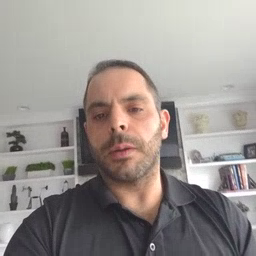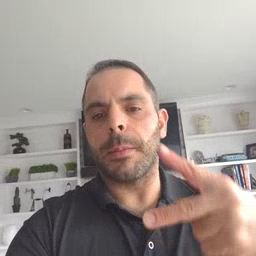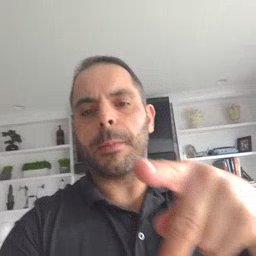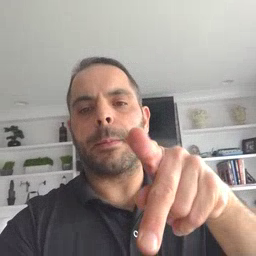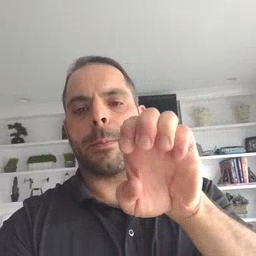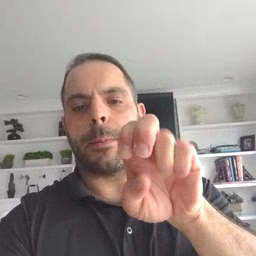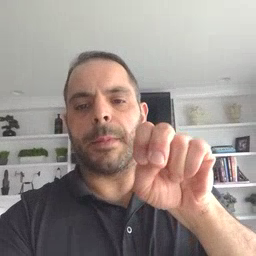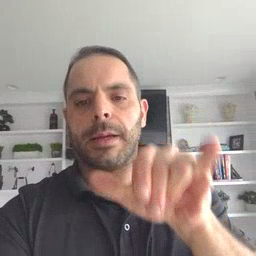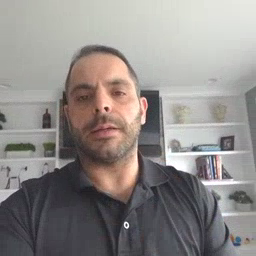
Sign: penny